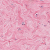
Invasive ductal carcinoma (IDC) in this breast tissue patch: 0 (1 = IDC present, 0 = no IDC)